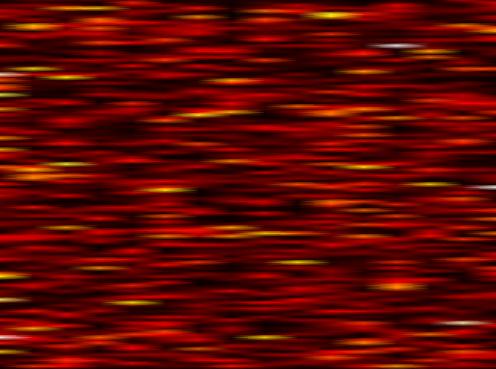
Label: WOLA